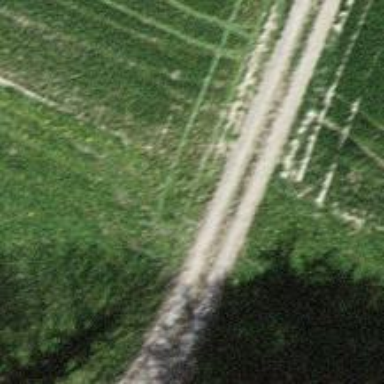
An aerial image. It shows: Agricultural track with ground surface. The track is classified as grade3 and accessible only for agricultural vehicles.